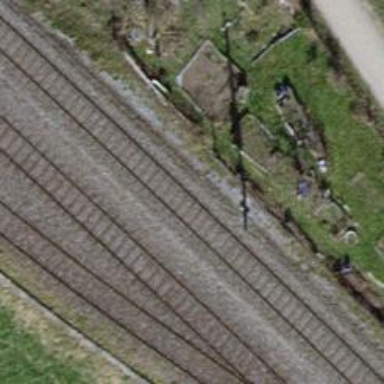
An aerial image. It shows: Milestone along the railway with catenary mast.